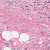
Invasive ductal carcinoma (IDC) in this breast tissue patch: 1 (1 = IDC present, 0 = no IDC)